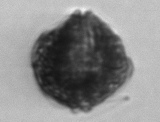
Label: Alexandrium_catenella